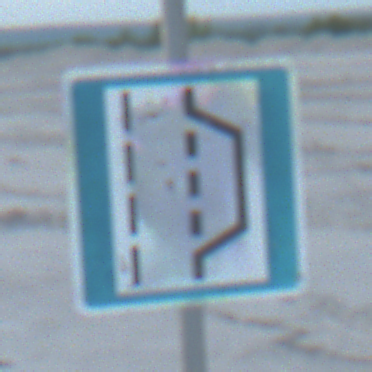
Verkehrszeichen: NothalteUndPannenbucht
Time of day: SunriseSunset
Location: Outdoor (Beach)
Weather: PartlyCloudy
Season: NotSpecified
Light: Natural